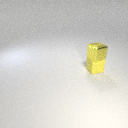
small yellow metal cube above small yellow rubber cube